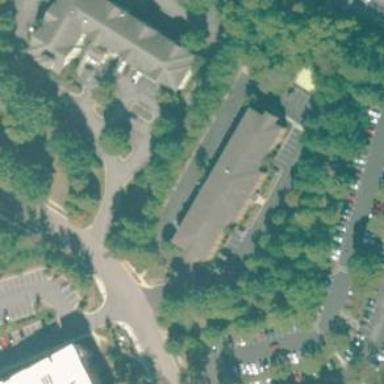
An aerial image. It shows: Hotel located in retail area.